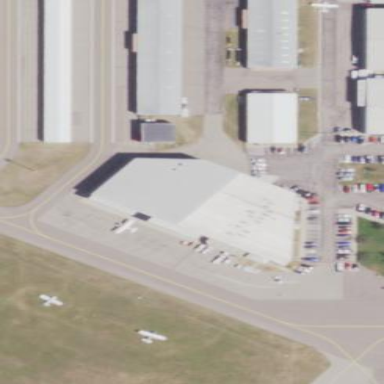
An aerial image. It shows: Terminal building at the airport.